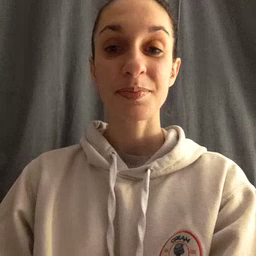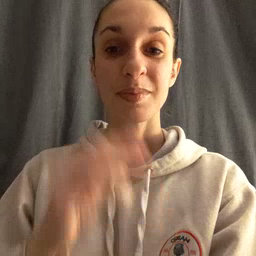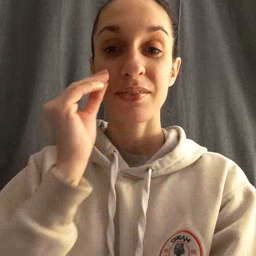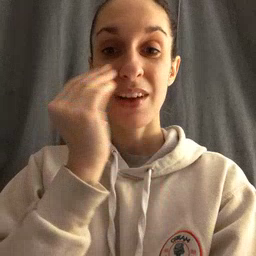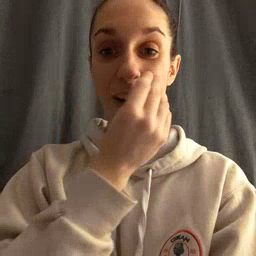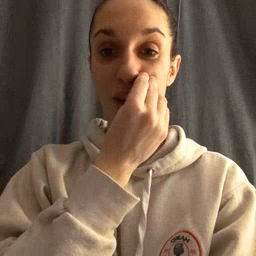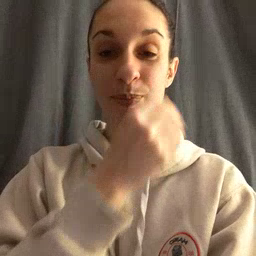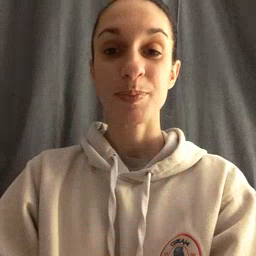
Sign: flower